Interaction volume radius: 5 \u00c5
Interaction volume height: 10 \u00c5
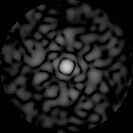
Disorder parameter: 0.8881